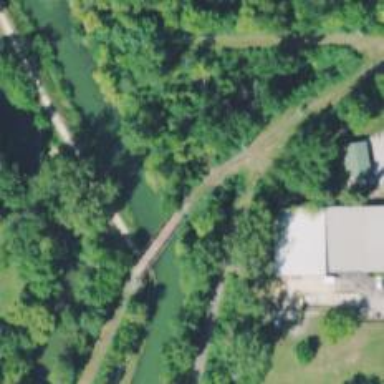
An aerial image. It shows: Path that crosses abandoned railway on bridge.